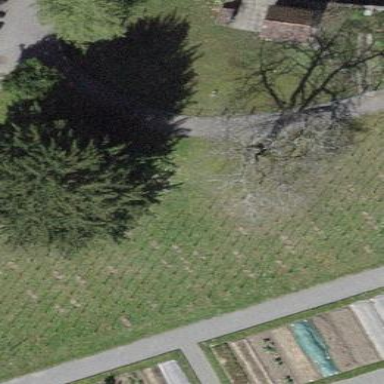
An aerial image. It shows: Vineyard with grape crops.